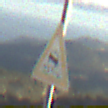
Verkehrszeichen: SchleuderOderRutschgefahr
Umgebung: Outdoor, Nature
Tageszeit: SunriseSunset
Wetter: PartlyCloudy
Licht: Natural
Jahreszeit: NotSpecified
Kontrast: HighContrast